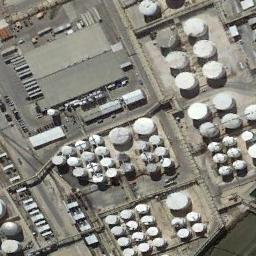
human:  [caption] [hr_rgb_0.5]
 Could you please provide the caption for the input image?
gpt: There are many neatly arranged storage tanks and many cars in the factory .

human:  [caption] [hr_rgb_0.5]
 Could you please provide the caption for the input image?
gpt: There are many storage tanks on the bare land .

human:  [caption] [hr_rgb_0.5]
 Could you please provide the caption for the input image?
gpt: There are many white storage tanks of different sizes .

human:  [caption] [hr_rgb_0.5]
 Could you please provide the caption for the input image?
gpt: There is a green pool beside the storage tanks .

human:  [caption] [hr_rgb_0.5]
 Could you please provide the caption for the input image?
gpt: There are many buildings of different sizes near the storage tanks .